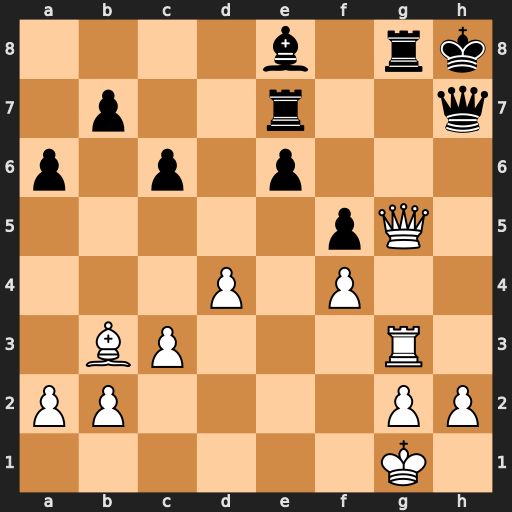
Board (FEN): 4b1rk/1p2r2q/p1p1p3/5pQ1/3P1P2/1BP3R1/PP4PP/6K1
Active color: w
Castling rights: -
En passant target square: -
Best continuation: Qf6+ Rgg7 Qf8+ Qg8 Rh3+ Rh7 Qxe7 Rxh3 Qf6+ Qg7 Qxg7+ Kxg7 gxh3